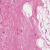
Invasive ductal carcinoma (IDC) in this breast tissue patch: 0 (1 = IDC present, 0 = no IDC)